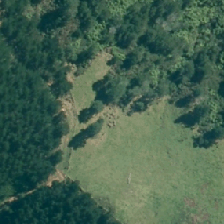
Land cover: low_producing_grassland